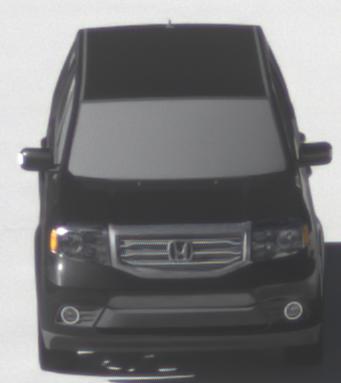
Make: Honda
Model: Pilot
Detailed model: Gen. 2 Facelift
Model produced from: 2012
Model produced until: 2015
Doors: 5
Color: black
Road condition: dry road
Daytime: morning or afternoon
Contrast: high contrast